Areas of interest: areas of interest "Residential Area"
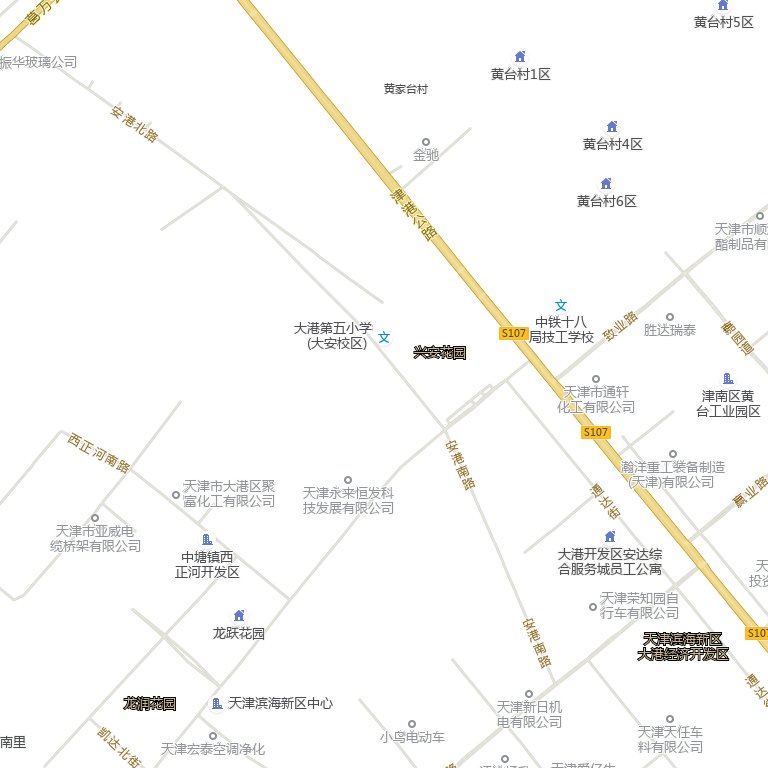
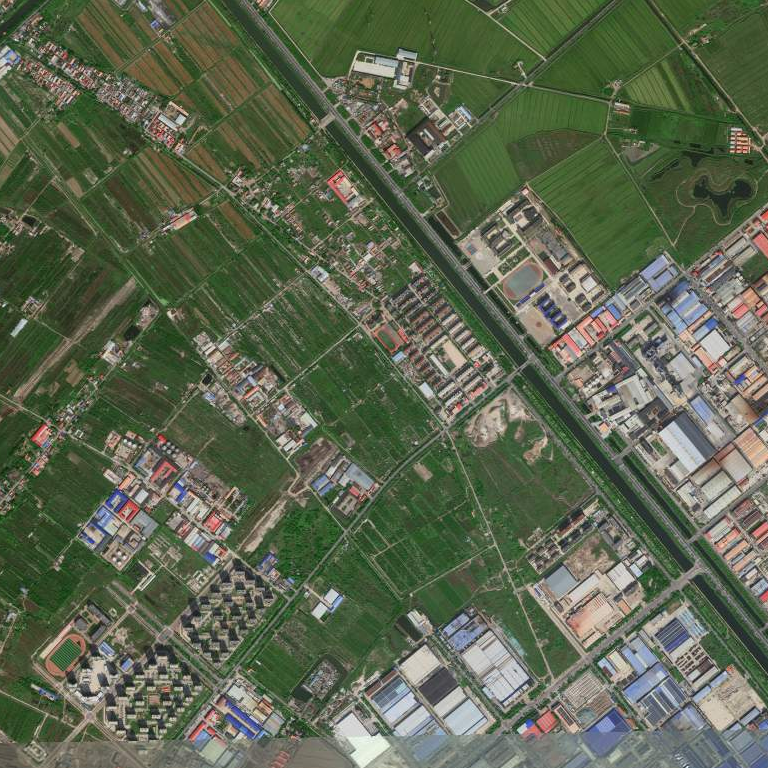